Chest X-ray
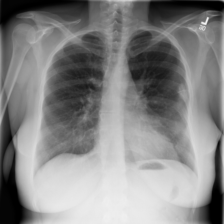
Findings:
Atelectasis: negative
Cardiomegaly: negative
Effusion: negative
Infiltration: negative
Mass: negative
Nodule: negative
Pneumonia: negative
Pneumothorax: negative
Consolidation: negative
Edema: negative
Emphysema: negative
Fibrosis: negative
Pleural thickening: negative
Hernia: negative